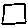
Label: square